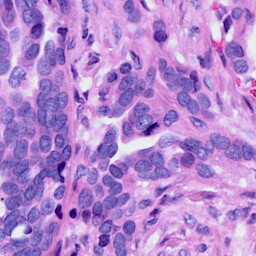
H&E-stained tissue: Ovarian